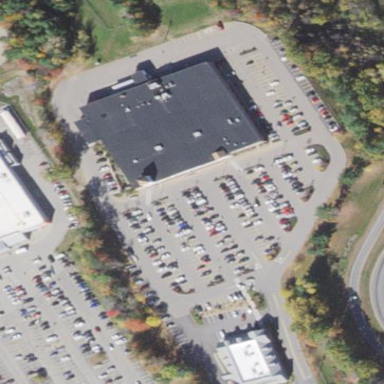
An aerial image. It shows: Building that houses supermarket.